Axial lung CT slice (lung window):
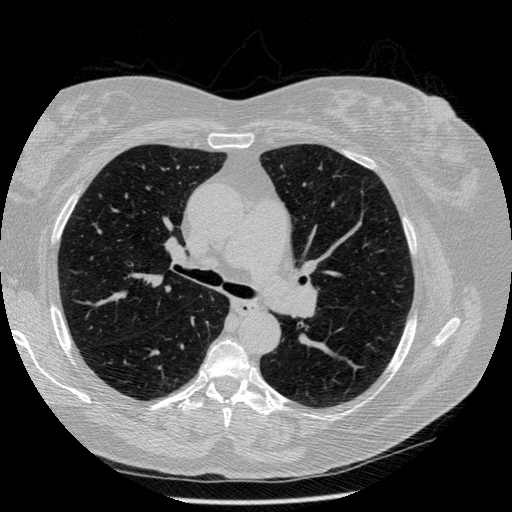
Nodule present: no